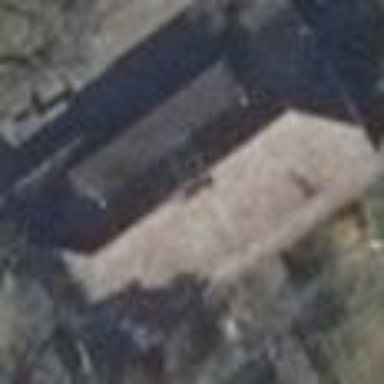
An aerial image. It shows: Community center building.